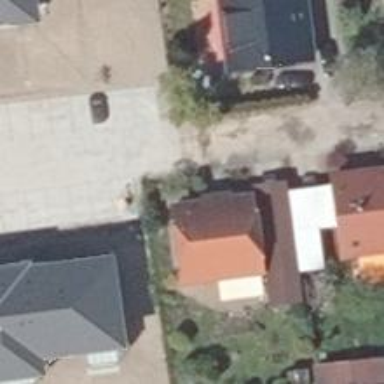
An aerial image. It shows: Residential road with compacted surface.